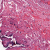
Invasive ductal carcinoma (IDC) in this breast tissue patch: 0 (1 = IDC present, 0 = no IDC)